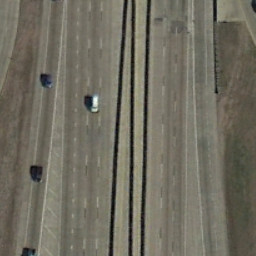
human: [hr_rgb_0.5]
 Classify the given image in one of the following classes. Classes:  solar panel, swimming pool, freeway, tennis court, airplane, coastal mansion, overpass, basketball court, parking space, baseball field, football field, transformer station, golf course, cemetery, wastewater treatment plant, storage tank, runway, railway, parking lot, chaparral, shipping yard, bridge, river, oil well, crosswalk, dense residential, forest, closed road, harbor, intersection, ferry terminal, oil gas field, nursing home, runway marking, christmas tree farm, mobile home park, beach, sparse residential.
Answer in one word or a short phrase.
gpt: freeway